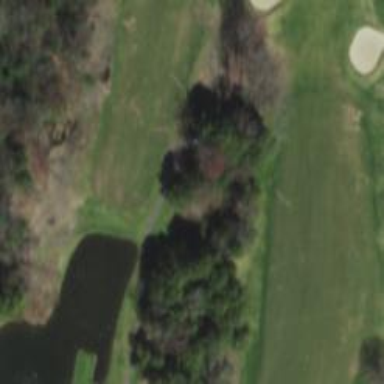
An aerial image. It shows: Path designated for golf carts.